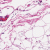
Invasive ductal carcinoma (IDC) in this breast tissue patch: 0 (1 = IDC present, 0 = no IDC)